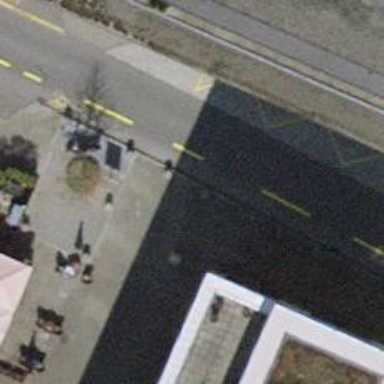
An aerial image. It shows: Bollard.